Question: How do you match up the size and maxlength of a text input box? It is very annoying that the maxlength and size attributes don't line up and are dependent on the font use.
'''
Example input:<input type="text" size="4" maxlength="4" />
'''

Any suggestions?
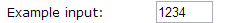
Answer: I don't think it will match up and it will very depending on the browser. Best bet is to use CSS to set the width of the input.
'''
<input type="text" maxlength="4" value="1234" />
input {width:30px;}
'''
<URL>
You could also come up with some sort of function to size it based off of character, font size, and language. Something like this for example..
<URL>